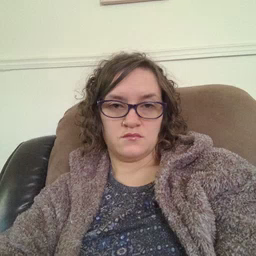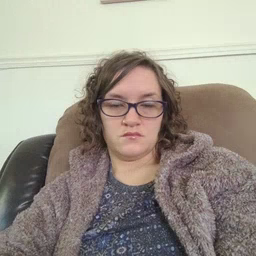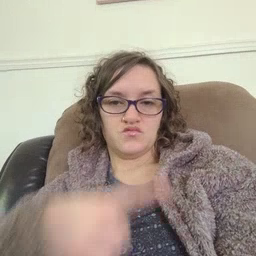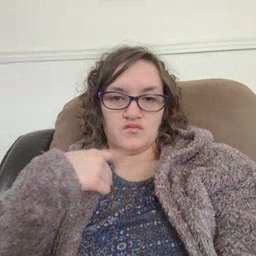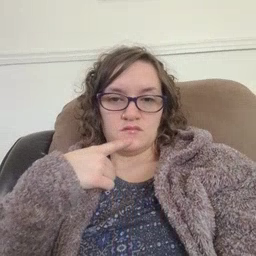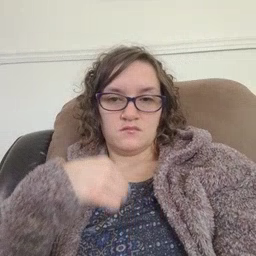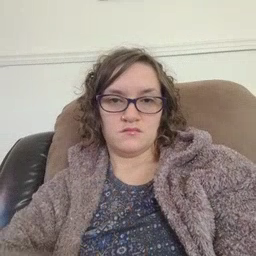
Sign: red